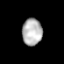
Tissue: prostate
Cell type: T cells
Senescence score: 0.3249
Nuclear area (px): 531
Mean DAPI intensity: 180.032